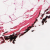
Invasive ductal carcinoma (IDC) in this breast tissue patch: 0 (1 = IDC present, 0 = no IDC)